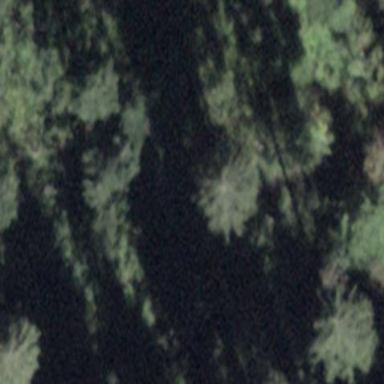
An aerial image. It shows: Forest area.